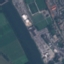
Land use / land cover class: River